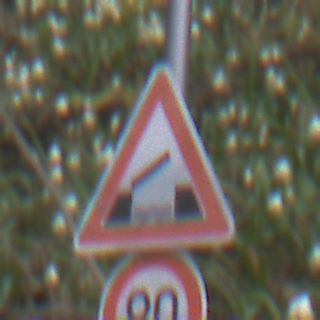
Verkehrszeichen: BeweglicheBruecke
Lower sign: Geschwindigkeit90
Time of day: MorningAfternoon
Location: Outdoor (Nature)
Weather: PartlyCloudy
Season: NotSpecified
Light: Natural